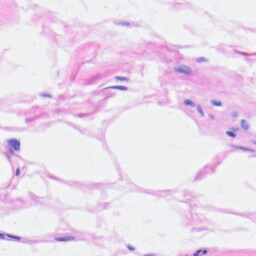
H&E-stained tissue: Heart